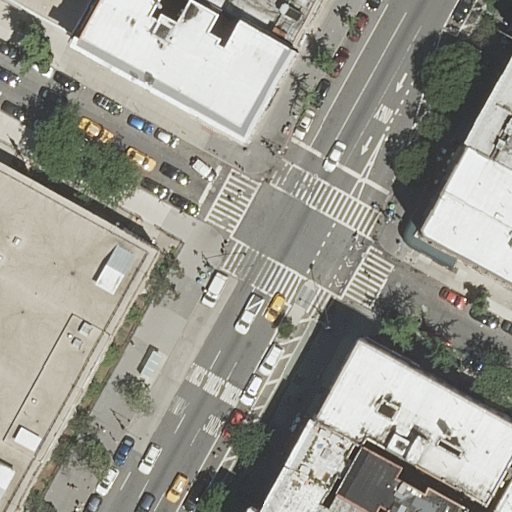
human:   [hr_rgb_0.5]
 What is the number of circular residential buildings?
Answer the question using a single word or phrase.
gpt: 0

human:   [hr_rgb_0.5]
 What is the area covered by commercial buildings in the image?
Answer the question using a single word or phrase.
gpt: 0m2

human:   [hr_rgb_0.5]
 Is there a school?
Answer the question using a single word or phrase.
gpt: yes

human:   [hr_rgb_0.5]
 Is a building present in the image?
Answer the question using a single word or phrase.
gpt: yes

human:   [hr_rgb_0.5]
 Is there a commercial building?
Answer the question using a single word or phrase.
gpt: no

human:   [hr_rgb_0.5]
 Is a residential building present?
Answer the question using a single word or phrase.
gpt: yes

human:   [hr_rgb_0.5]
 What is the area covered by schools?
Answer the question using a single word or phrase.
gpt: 225m2

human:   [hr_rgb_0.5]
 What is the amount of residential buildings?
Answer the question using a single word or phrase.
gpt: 8

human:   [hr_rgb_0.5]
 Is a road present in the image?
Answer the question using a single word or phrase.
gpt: yes

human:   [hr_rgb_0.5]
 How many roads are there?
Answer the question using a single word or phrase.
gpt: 6

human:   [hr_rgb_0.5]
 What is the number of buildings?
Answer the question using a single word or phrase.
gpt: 10

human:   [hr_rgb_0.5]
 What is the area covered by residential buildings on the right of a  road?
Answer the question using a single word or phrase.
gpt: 1520m2

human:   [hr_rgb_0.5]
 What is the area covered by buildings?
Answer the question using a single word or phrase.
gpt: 6743m2

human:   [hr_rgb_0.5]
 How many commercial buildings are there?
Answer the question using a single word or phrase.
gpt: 0

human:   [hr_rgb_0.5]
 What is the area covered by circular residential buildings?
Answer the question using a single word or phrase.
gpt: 0m2

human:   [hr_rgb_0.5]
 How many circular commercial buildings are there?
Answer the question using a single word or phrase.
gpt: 0

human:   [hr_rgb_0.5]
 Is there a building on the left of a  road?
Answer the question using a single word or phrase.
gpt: yes

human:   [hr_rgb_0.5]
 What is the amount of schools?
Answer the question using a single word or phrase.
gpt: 1

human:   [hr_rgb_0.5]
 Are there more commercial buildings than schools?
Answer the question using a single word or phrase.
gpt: no

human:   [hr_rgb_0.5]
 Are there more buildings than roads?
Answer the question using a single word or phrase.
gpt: yes

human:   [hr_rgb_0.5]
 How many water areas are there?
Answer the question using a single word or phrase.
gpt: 0

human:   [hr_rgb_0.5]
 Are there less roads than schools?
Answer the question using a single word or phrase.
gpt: no

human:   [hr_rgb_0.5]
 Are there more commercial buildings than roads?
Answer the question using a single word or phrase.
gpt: no

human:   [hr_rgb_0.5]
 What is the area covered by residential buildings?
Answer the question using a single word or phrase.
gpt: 2325m2

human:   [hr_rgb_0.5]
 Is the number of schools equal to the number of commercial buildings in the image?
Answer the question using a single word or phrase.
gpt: no

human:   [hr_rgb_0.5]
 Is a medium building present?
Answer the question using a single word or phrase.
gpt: yes

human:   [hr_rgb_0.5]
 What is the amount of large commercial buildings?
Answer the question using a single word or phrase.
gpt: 0

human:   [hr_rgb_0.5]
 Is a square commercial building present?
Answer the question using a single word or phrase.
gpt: no

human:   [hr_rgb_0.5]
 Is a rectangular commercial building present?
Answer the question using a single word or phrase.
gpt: no

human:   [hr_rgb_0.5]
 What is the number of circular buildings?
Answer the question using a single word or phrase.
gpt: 0

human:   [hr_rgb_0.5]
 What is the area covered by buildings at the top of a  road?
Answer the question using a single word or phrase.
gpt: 2114m2

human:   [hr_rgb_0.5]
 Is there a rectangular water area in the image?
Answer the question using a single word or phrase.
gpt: no

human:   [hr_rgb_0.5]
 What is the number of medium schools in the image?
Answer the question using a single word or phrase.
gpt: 1

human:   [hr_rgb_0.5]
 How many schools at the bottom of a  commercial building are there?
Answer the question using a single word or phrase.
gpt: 0

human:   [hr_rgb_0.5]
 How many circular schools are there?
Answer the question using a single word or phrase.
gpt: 0

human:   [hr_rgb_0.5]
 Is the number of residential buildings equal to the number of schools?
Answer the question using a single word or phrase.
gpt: no

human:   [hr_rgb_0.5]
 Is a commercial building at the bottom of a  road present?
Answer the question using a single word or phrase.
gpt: no

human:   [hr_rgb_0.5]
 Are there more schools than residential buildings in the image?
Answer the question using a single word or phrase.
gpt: no

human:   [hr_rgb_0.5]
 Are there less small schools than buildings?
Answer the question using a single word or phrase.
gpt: yes

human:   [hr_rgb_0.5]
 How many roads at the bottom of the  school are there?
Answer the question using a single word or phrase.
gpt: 6

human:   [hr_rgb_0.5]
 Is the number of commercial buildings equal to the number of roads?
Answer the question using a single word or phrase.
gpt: no

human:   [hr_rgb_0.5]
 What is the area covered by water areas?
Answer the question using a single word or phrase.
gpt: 0m2

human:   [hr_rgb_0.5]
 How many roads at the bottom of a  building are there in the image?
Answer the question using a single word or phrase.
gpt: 6

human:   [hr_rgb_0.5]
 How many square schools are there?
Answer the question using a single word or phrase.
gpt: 0

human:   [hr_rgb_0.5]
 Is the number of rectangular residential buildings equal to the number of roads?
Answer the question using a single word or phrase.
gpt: no

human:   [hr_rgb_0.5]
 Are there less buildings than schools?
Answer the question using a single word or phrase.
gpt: no

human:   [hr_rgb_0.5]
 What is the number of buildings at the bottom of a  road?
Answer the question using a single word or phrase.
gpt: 8

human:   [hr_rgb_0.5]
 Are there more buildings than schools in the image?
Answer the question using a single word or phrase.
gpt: yes

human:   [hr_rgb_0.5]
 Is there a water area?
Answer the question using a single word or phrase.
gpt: no

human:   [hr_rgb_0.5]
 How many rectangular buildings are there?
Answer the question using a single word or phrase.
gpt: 4

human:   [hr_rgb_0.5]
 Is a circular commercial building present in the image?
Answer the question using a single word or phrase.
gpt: no

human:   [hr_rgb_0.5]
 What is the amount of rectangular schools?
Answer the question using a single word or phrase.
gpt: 0

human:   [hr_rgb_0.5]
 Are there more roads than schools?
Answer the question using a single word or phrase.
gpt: yes

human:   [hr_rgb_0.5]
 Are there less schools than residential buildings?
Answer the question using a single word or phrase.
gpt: yes

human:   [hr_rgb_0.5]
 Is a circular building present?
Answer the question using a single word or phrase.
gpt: no

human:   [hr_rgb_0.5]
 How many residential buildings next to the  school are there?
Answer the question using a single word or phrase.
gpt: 8

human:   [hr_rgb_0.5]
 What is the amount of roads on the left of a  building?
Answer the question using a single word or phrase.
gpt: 6

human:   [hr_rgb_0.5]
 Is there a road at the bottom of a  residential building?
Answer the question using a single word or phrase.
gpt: yes

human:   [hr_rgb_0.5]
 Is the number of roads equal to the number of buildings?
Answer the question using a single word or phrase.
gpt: no

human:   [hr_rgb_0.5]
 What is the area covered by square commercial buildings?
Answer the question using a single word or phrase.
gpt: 0m2

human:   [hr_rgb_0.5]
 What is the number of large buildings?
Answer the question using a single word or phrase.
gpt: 3

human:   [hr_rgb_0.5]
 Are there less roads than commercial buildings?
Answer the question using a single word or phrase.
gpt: no

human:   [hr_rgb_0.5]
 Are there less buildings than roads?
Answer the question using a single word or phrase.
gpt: no

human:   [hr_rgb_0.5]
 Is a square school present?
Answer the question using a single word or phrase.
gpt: no